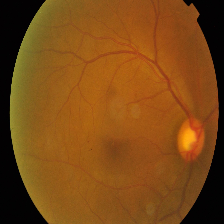
Diabetic retinopathy grade: Proliferative DR